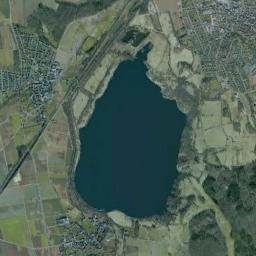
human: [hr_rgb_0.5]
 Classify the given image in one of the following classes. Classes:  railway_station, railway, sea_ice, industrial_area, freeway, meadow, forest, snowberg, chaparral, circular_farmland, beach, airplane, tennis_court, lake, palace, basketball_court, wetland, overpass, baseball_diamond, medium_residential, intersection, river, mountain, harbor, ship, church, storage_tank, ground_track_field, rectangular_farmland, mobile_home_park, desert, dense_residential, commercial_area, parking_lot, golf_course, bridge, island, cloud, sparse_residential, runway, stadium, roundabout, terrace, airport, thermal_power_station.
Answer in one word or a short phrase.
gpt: lake